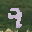
Label: 9